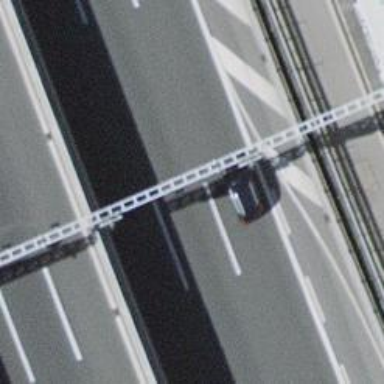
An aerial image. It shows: Gantry structure.